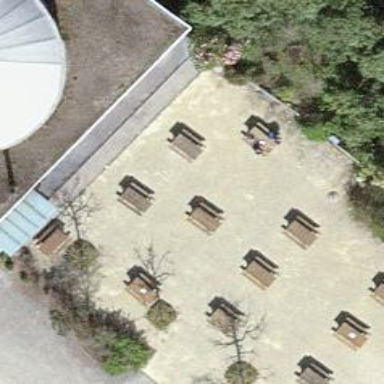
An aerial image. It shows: Picnic table located in leisure land area.